Question: just wondering is it possible to overlap two elements?
This is an illustration of what im trying to achieve:

Basically its a circle ImageButton, which center lies on the corner of a rectangle. How should I go about positioning it? Can I use RelativeLayout or something else?
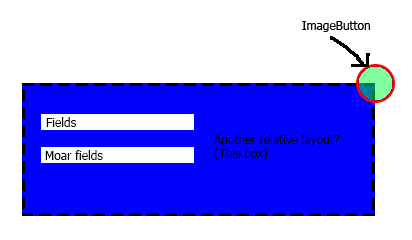
Answer: You can use a RelativeLayout for the blue box, align your ImageView to the top-right corner, and then use negative margins to push it over the bounding box. Here's a sample illustrating the general idea:
'''
<RelativeLayout xmlns:android="http://schemas.android.com/apk/res/android"
android:orientation="vertical"
android:layout_width="match_parent"
android:layout_height="match_parent">
<ImageView
android:layout_width="wrap_content"
android:layout_height="wrap_content"
android:layout_alignParentRight="true"
android:layout_marginTop="-10dp"
android:layout_marginRight="-10dp"
android:src="@drawable/icon"/>
</RelativeLayout>
'''
EDIT:
I played with this a bit more, and you have to set android:clipChildren="false" on the parent of the RelativeLayout. Here's a more complete sample:
'''
<LinearLayout xmlns:android="http://schemas.android.com/apk/res/android"
xmlns:tools="http://schemas.android.com/tools"
tools:context=".LoginActivity"
android:layout_width="match_parent"
android:layout_height="match_parent"
android:clipChildren="false">
<RelativeLayout
android:layout_width="100dp"
android:layout_height="100dp"
android:background="#ff0000"
android:layout_margin="100dp">
<ImageView
android:src="@drawable/ic_launcher"
android:layout_width="wrap_content"
android:layout_height="wrap_content"
android:layout_alignParentRight="true"
android:layout_marginRight="-25dp"
android:layout_marginTop="-25dp"/>
</RelativeLayout>
</LinearLayout>
'''